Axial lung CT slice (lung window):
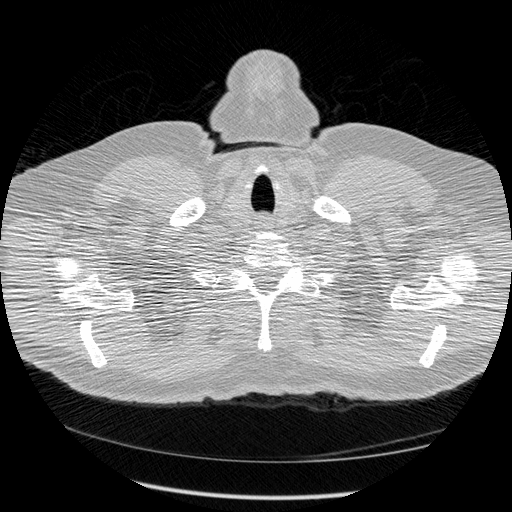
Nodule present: no